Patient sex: M
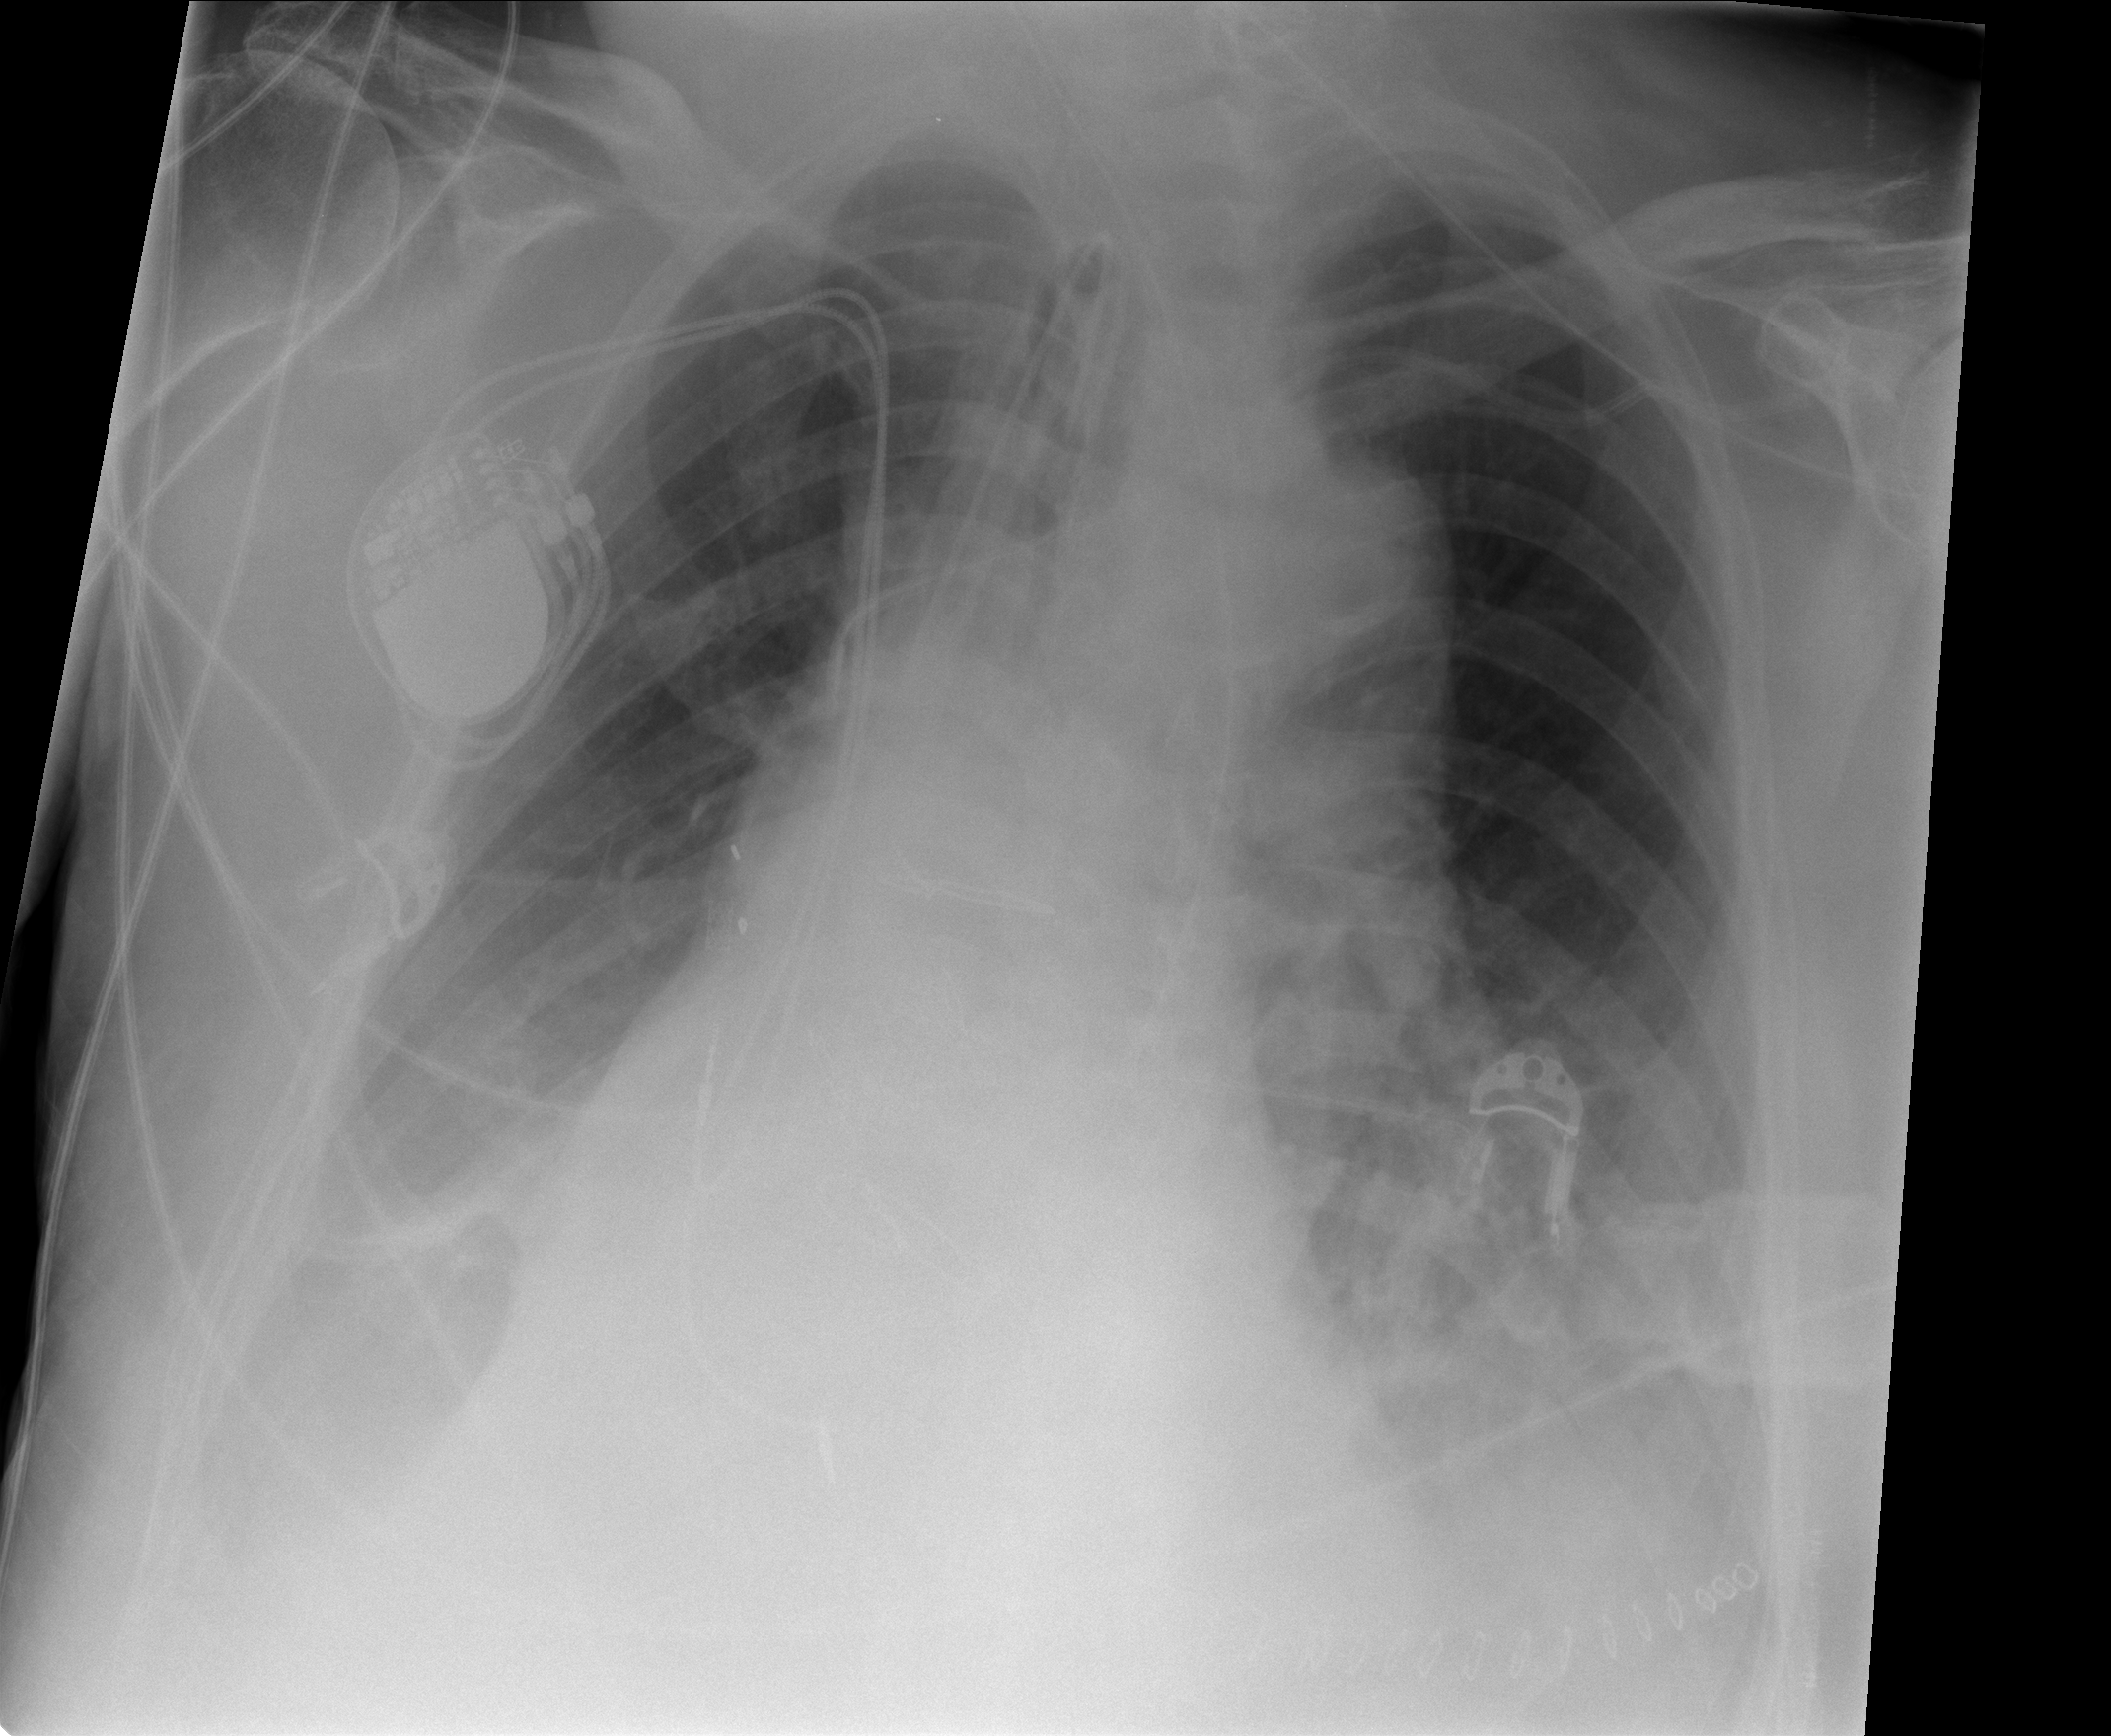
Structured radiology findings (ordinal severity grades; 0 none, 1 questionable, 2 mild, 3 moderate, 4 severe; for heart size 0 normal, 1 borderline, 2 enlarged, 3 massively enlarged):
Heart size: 1
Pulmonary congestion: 1
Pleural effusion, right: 2
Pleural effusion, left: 2
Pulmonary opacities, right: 0
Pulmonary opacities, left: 2
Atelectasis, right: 2
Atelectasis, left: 2